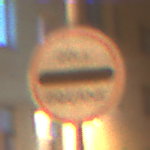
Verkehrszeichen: Zollstelle
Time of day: Night
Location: Outdoor (Urban)
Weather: Clear
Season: NotSpecified
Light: Artificial